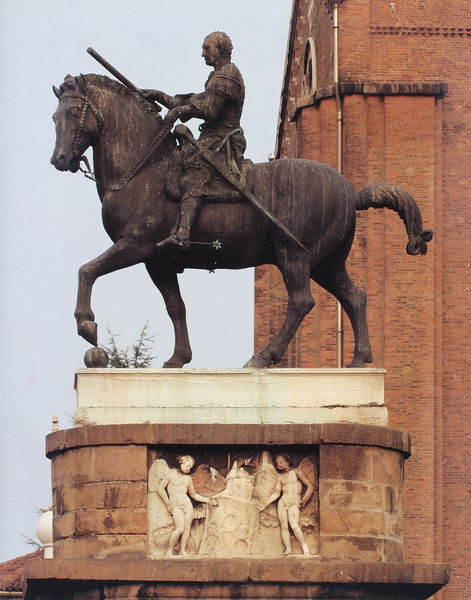
Titel: Reiterstandbild des Condottiere Erasmo da Narni, Gattamelata
Künstler: Donatello
Standort: Padua, Piazza del Santo (EU - I - Venetien)
Schlagwörter: flügel, mann, sockel, stein, porträt, kirche, pferd, reiter, engel, skulptur, statue, ritt, sattel, schweif, zaumzeug, relief, stab, lanze, metall, bronze, podest, schild, denkmal, schwert, waffen, waffe, kugel, ritter, rüstung, schnitzerei, wappen, ross, sporen, sporn, standbild, reiterstandbild, schilde, trab, verwittert, marschall, reiterporträt, kriegsherr, verwitterung, wafe, oxidation, harnich